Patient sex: M
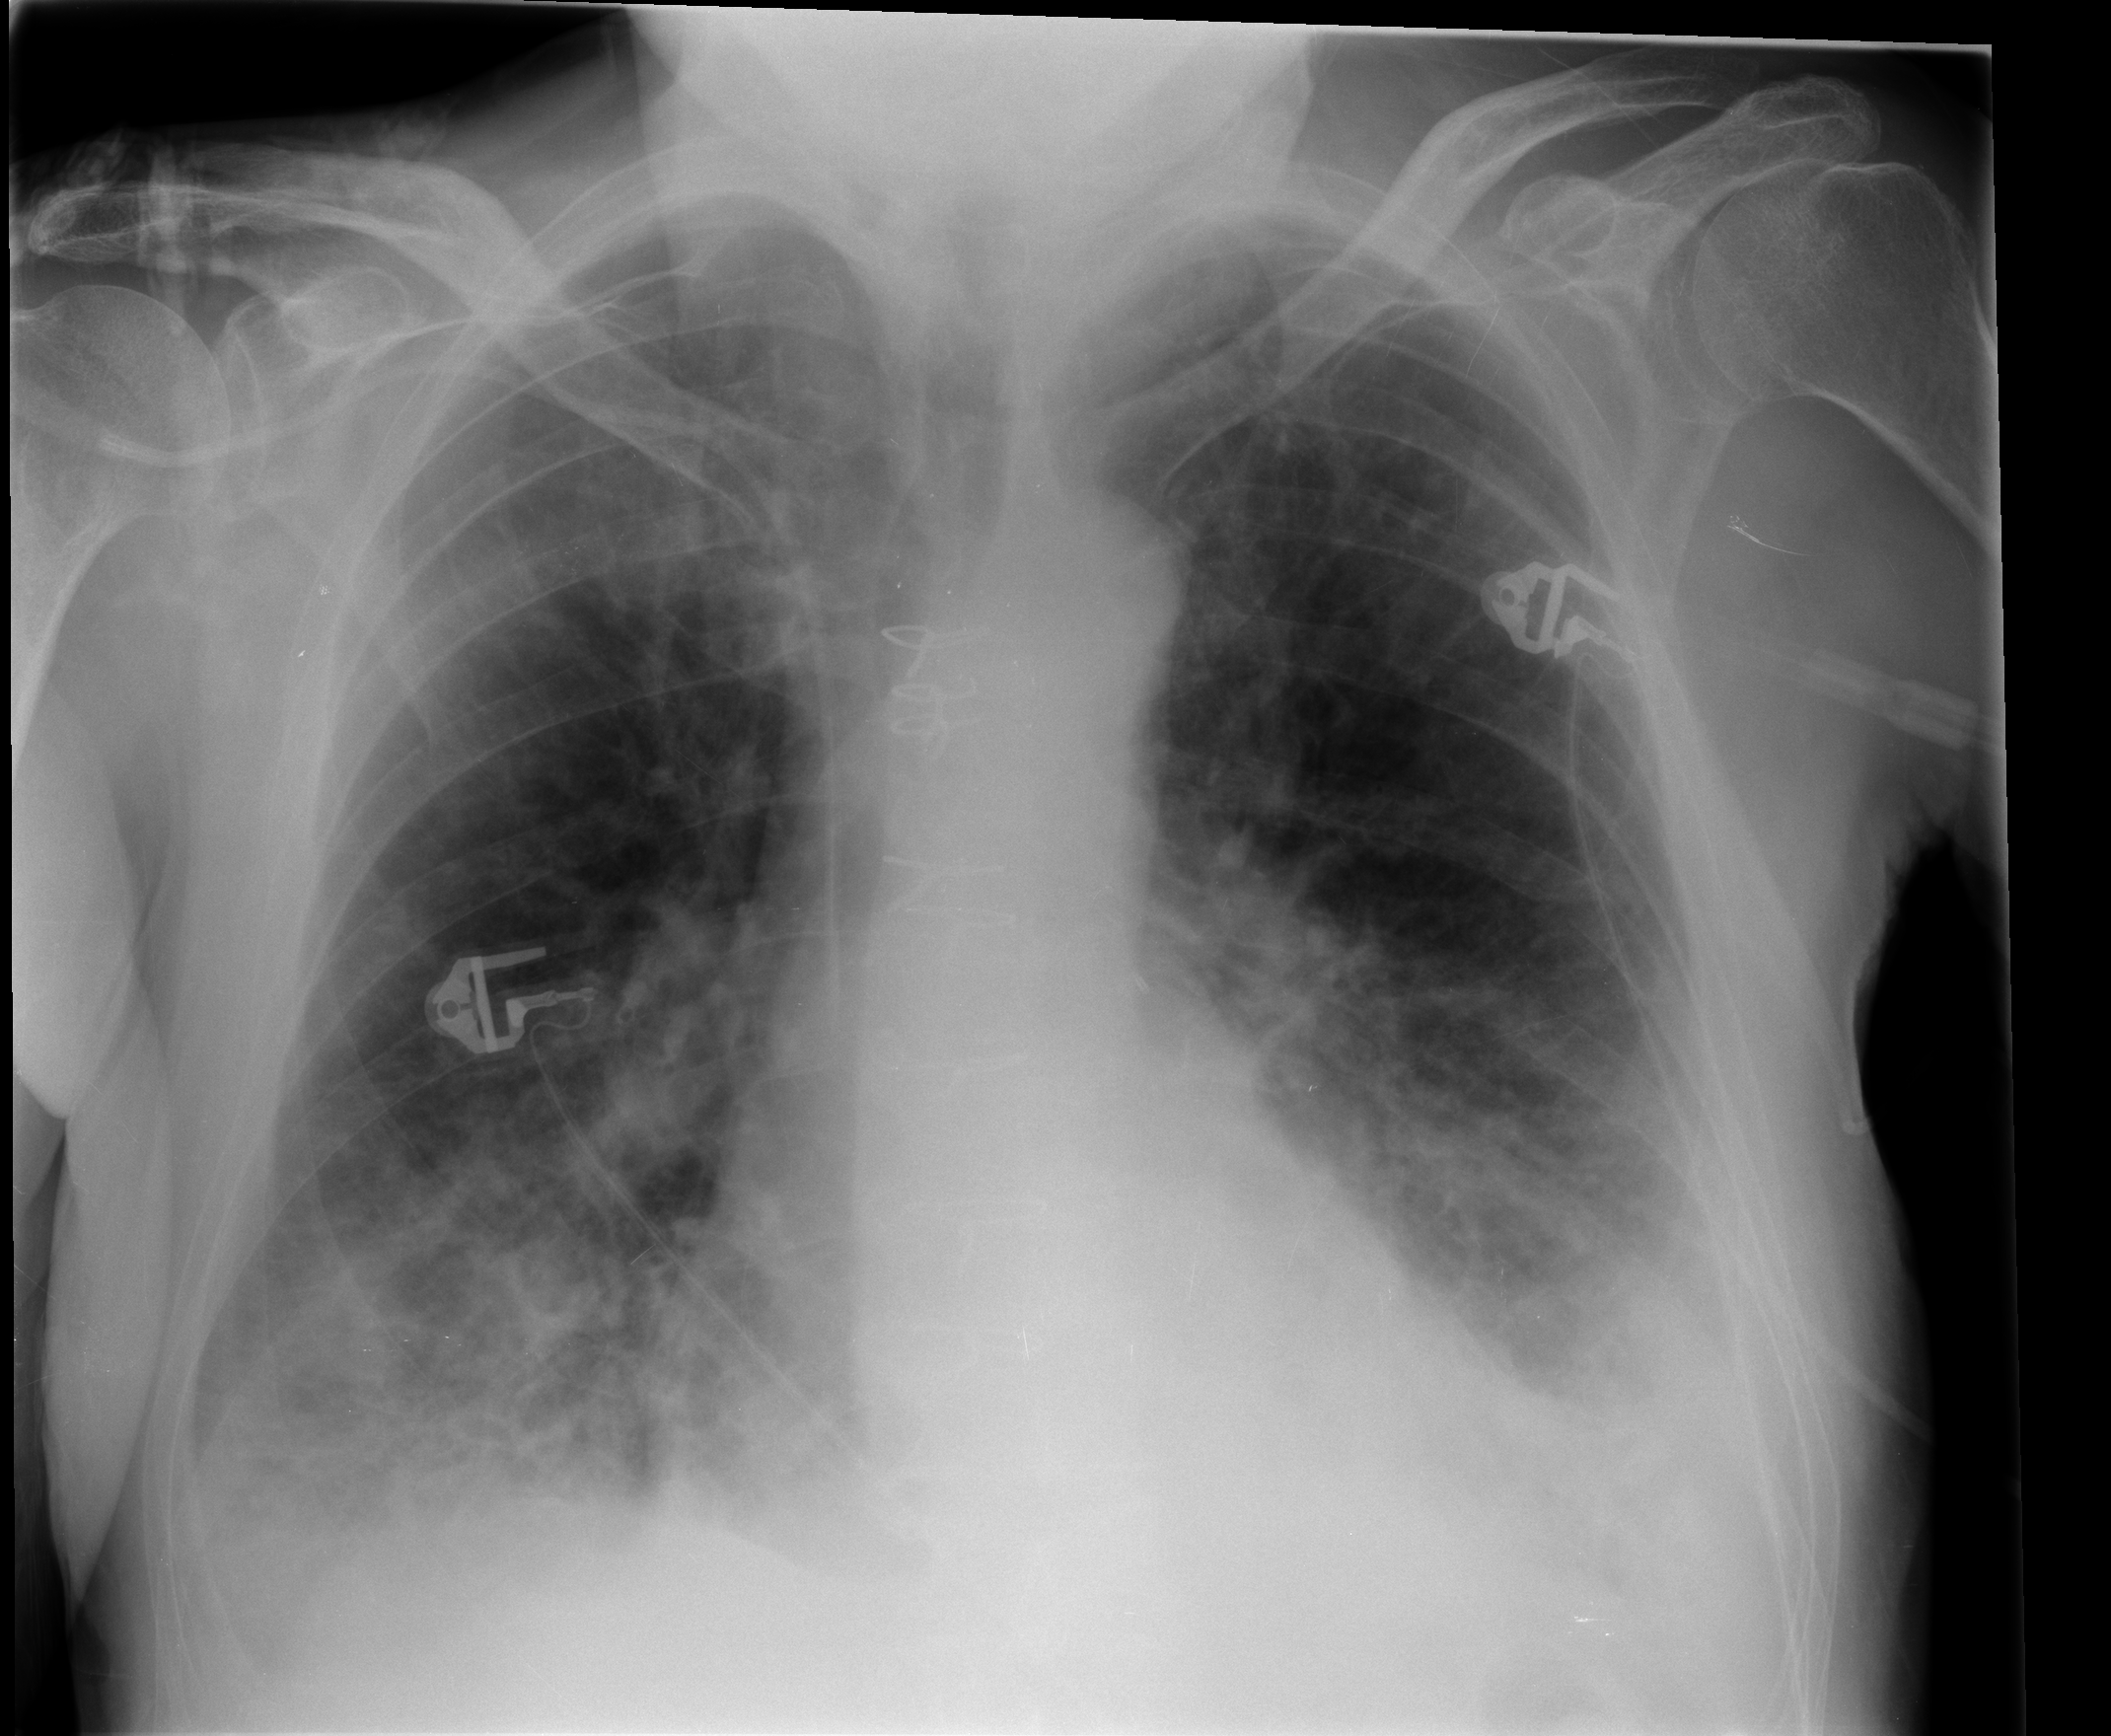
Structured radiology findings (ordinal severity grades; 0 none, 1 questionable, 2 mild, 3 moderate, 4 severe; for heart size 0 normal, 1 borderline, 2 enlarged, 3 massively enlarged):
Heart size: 0
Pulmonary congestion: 2
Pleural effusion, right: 2
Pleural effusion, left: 2
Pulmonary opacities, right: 3
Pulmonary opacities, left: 2
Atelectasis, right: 2
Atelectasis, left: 2